Interaction volume radius: 5 \u00c5
Interaction volume height: 35 \u00c5
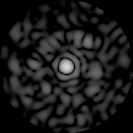
Disorder parameter: 0.8197